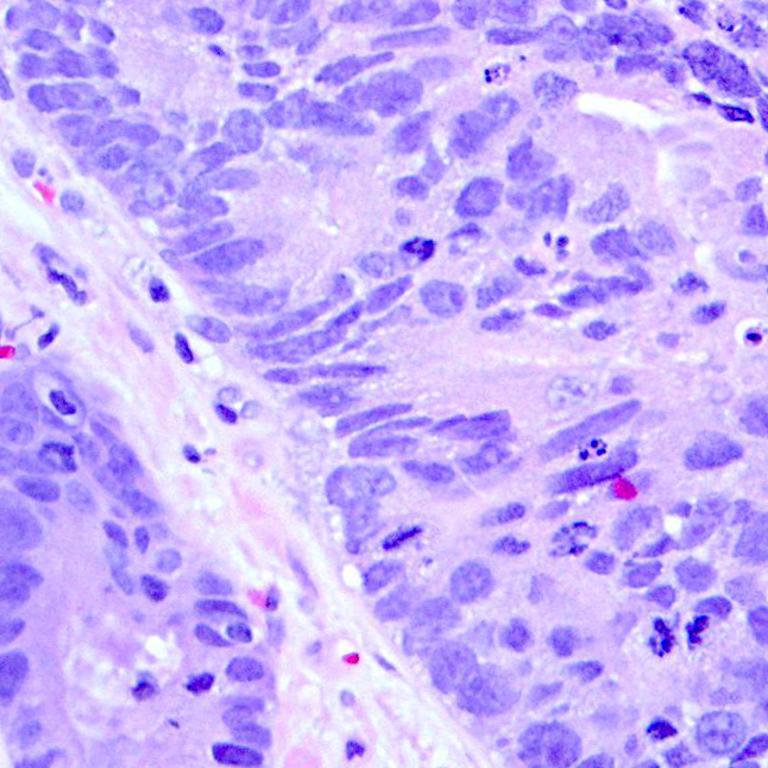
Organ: colon
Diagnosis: adenocarcinomas